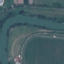
Land use / land cover: River